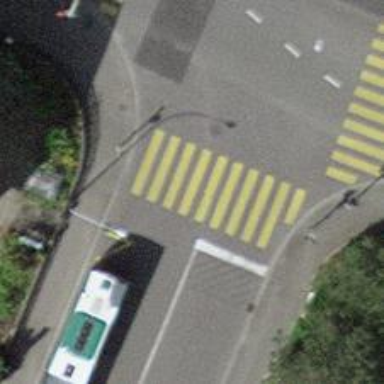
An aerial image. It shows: Road crossing with traffic signals.